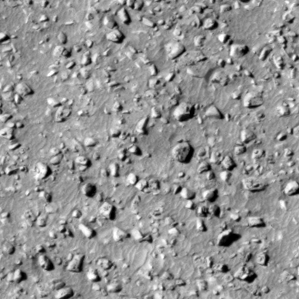
Label: non_frost